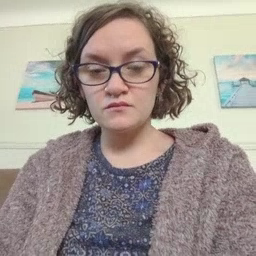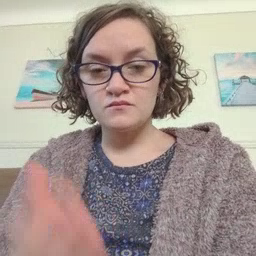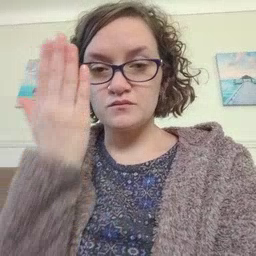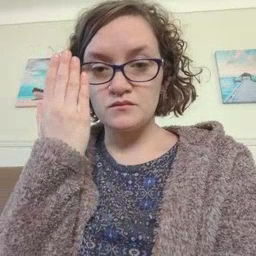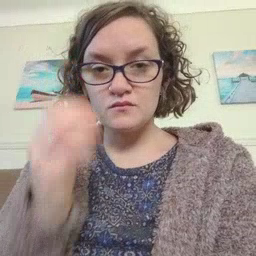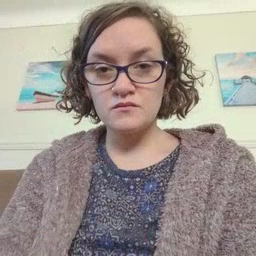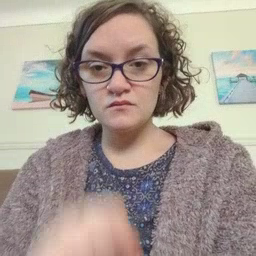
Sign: morning